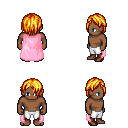
a pixel art fantasy rpg character, male body template, human, dark skin, pink cape, white pants, light blonde bangs hairstyle, brown shoes, four views (front, back, left, right), 2x2 character sprite sheet, small pixel art, hard edges, no anti-aliasing